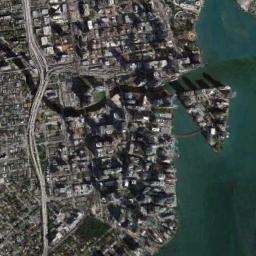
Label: commercial_area